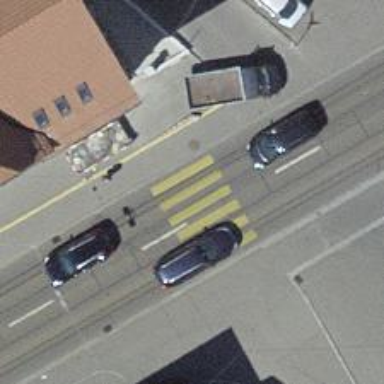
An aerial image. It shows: Tram crossing on the railway.